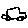
Label: car